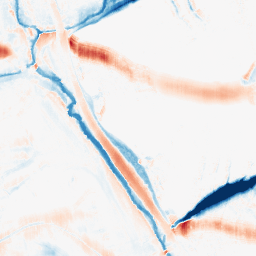
Category: morphological
Decomposition family: morphological_ellipse
Decomposition parameters: operation: average
width: 30
height: 10
Upsampling method: cubic_catmull_rom
Upsampling parameters: scale: 4
Upsampling scale: 4